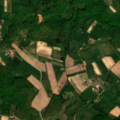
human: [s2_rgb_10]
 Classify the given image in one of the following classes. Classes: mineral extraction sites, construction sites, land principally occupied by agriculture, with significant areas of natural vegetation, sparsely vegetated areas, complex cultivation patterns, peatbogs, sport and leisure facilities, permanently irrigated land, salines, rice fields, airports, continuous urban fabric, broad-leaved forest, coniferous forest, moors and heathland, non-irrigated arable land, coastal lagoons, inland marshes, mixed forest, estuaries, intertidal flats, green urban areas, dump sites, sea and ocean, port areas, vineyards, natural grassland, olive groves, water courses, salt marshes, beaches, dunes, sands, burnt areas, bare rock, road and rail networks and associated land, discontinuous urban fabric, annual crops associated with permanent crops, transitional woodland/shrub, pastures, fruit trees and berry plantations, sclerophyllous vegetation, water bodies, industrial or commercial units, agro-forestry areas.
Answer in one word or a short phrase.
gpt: complex cultivation patterns, land principally occupied by agriculture, with significant areas of natural vegetation, broad-leaved forest